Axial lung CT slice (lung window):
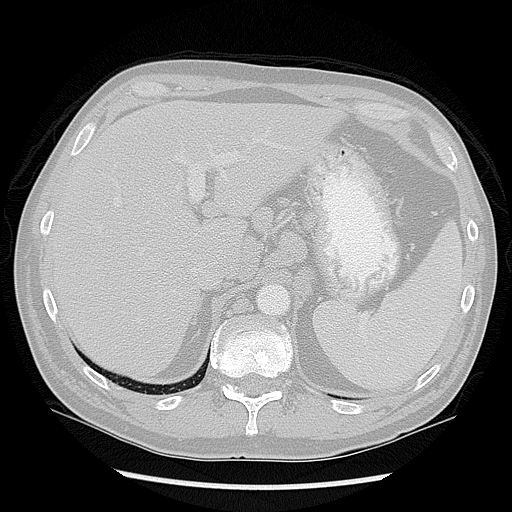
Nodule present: no